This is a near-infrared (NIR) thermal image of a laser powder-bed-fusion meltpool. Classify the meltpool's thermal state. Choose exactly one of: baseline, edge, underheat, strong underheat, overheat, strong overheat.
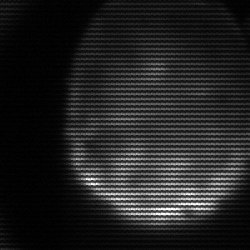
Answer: edge